Aerial crown-view tile of a tropical tree (Barro Colorado Island, Panama), acquired 20250915:
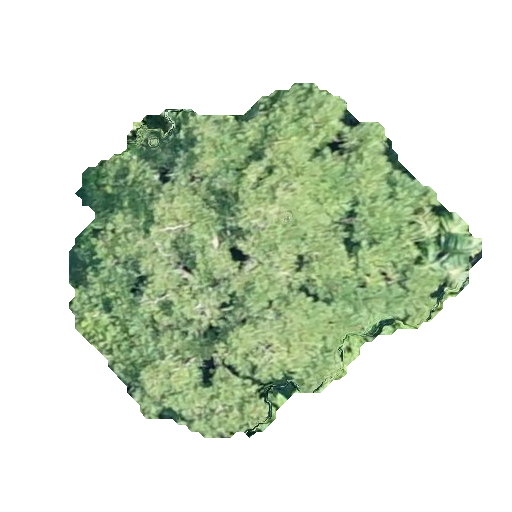
Species: Jacaranda copaia
GBIF accepted scientific name: Jacaranda copaia
Crown area: 138.737 m²